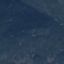
Land use / land cover class: HerbaceousVegetation